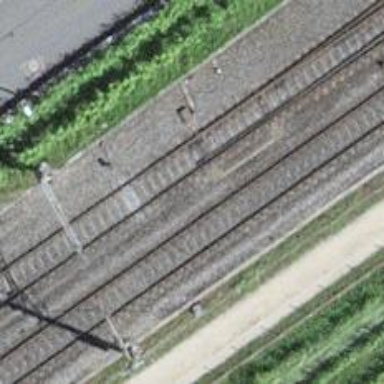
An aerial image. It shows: Railway switch.